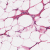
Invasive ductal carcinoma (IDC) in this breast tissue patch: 0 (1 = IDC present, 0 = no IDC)